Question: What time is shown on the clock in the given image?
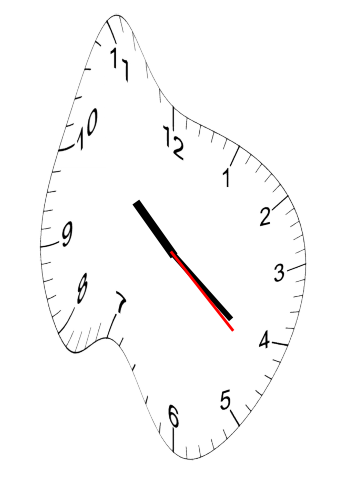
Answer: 10:21:22